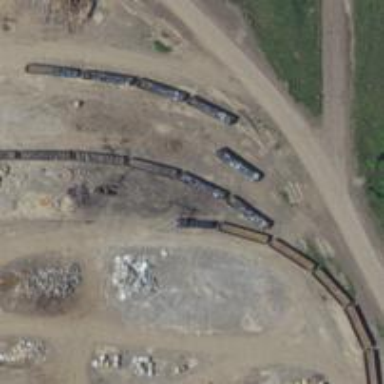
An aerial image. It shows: Railway spur service.